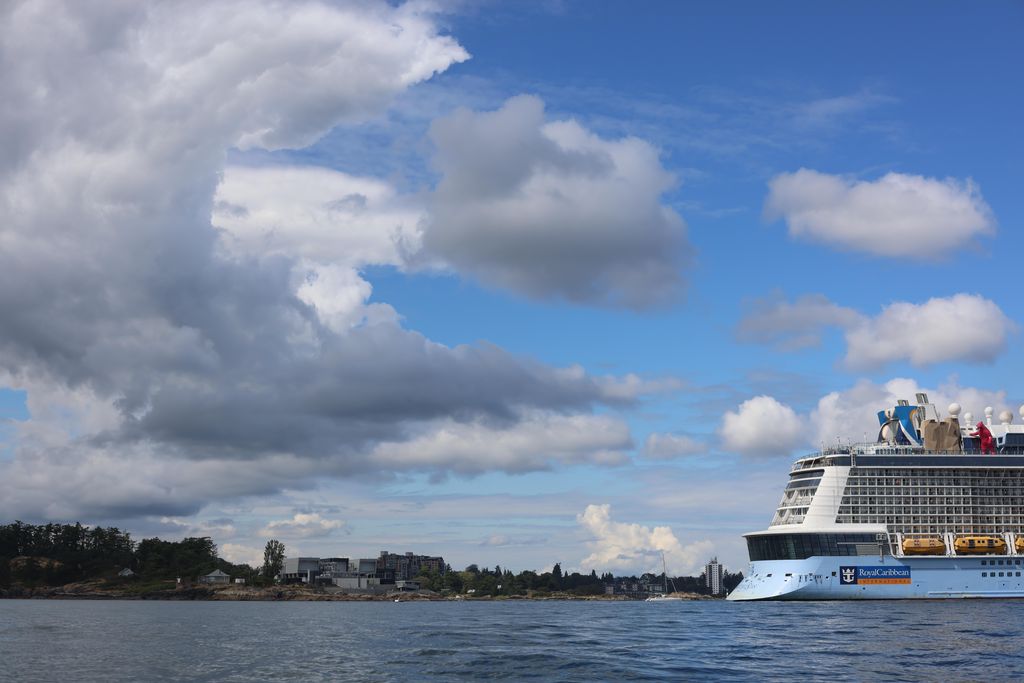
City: victoria